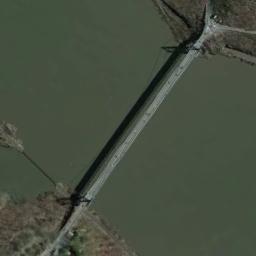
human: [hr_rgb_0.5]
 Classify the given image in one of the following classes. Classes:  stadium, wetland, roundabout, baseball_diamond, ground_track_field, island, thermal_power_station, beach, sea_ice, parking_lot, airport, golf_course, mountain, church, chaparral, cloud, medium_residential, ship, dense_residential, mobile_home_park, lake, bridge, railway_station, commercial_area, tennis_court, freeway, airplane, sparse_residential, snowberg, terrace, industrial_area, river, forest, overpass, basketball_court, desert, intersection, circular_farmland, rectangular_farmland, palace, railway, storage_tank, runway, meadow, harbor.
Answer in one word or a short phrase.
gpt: bridge